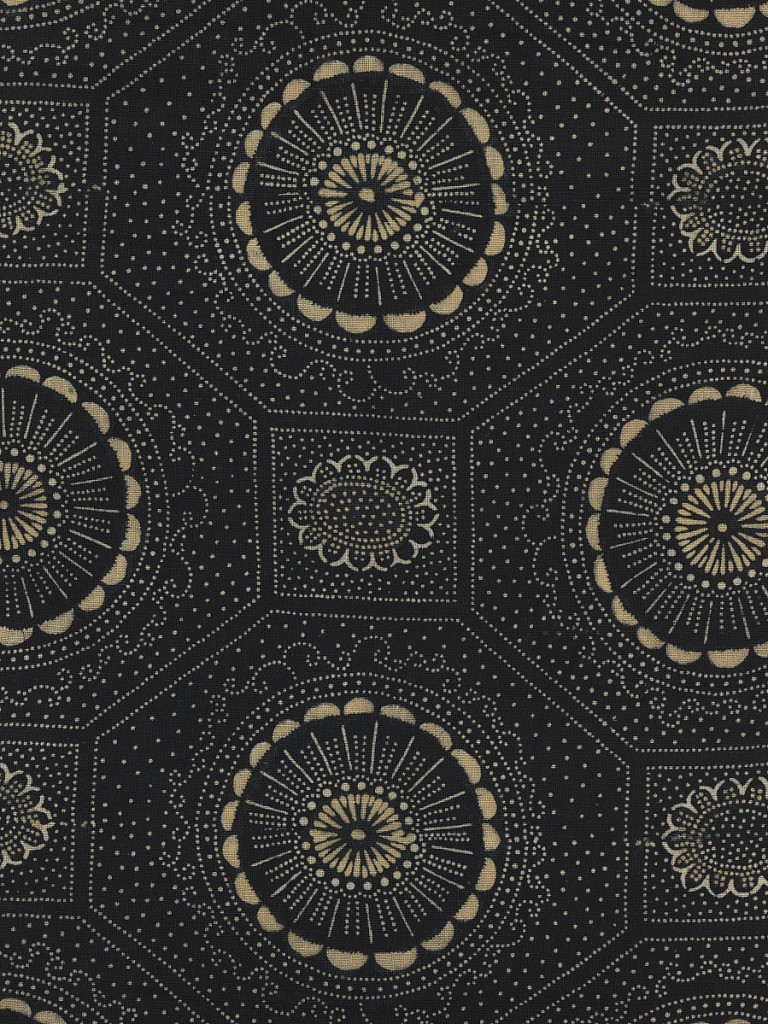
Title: Textile
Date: late 19th century
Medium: cotton Technique: resist-printed using a stencil (katazome) on plain weave
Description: Design of circles, polygons and dots in white on a blue background. Red (now faded) added last.